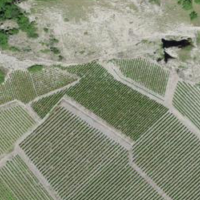
EUNIS habitat code: 40
Species observed at this site:
Gypaetus barbatus
Tichodroma muraria